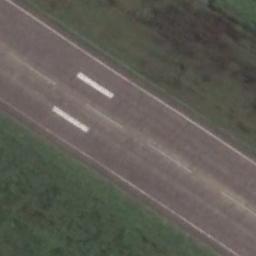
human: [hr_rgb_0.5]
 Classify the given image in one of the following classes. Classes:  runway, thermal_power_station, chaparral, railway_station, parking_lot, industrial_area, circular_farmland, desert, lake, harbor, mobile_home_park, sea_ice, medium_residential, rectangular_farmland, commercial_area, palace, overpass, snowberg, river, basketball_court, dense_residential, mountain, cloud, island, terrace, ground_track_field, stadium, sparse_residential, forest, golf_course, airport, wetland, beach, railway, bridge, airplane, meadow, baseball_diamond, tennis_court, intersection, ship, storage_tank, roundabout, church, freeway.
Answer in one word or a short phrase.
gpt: runway